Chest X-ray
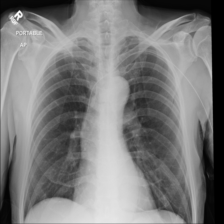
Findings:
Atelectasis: negative
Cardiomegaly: negative
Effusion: negative
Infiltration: negative
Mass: negative
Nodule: negative
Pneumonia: negative
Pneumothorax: negative
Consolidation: negative
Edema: negative
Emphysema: negative
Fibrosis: negative
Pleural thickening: negative
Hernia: negative